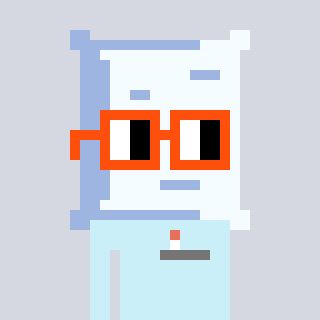
a pixel art character with square orange glasses, a pillow-shaped head and a cold-colored body on a cool background